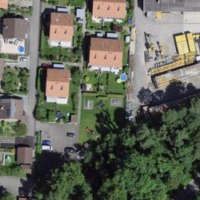
EUNIS habitat code: 54
Species observed at this site:
Leucojum vernum
Acer campestre